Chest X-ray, AP view. Patient: 52 years old, sex M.
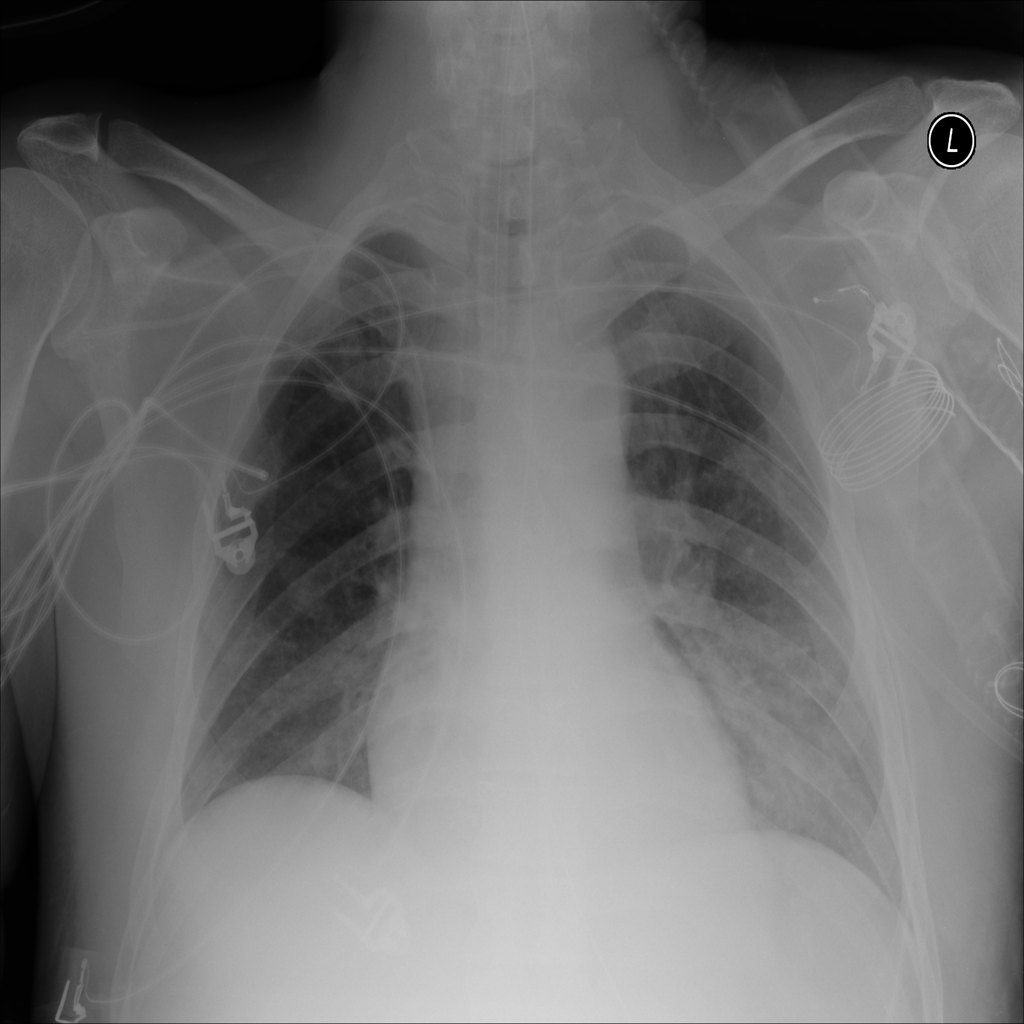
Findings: No Finding